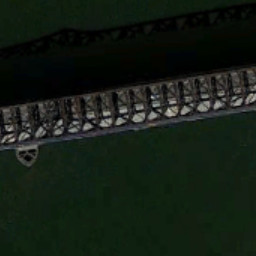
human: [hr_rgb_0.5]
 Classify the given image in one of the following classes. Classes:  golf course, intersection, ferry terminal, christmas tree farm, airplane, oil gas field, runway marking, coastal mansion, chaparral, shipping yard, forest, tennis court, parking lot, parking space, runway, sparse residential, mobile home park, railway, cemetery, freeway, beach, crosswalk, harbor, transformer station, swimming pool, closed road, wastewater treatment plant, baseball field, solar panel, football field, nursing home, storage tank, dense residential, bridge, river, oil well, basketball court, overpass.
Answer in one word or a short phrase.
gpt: bridge